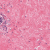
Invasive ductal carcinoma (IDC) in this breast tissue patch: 0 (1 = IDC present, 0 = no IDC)